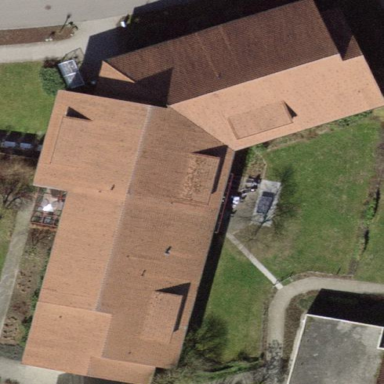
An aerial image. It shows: Hospital building with gabled roof.